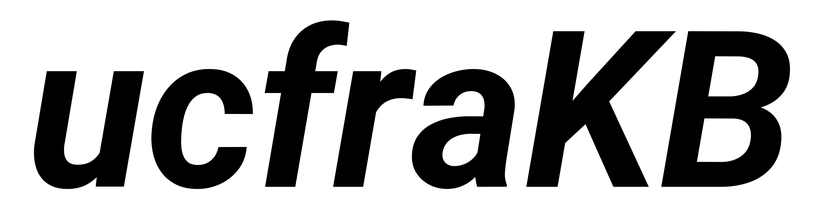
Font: Roboto-Italic_Bold_Italic